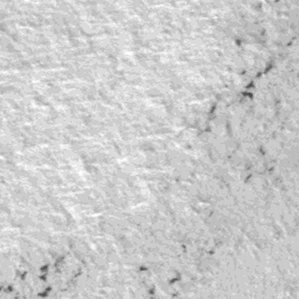
Label: frost